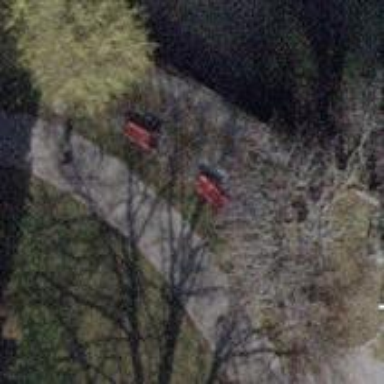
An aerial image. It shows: Red bench.